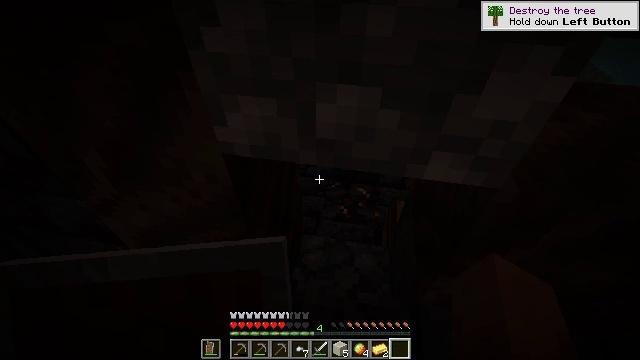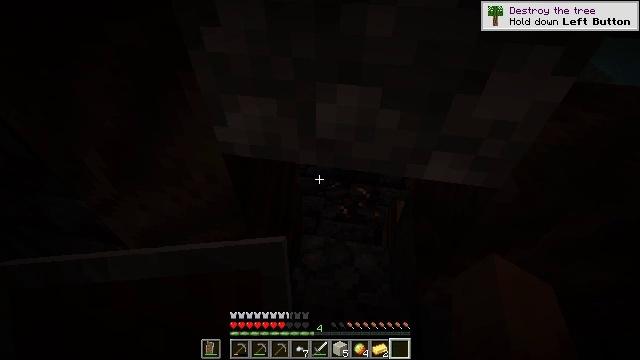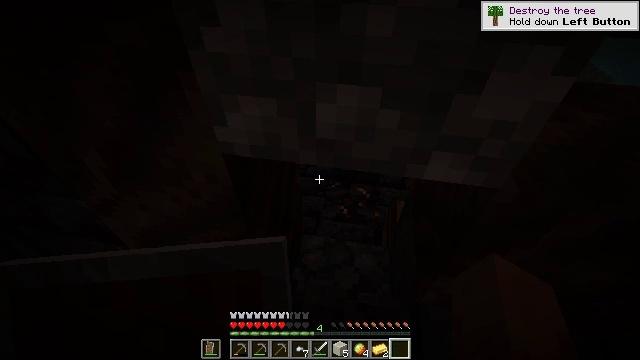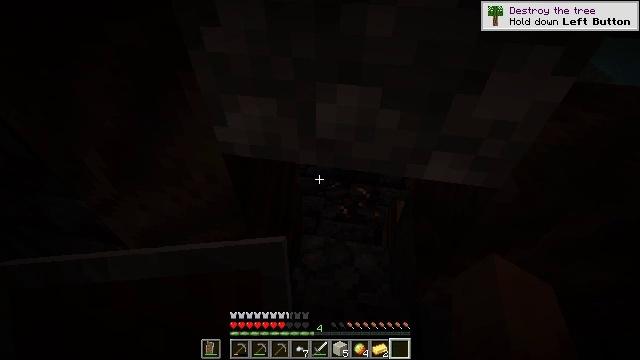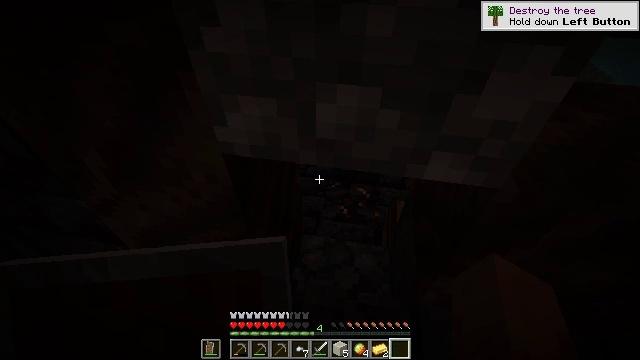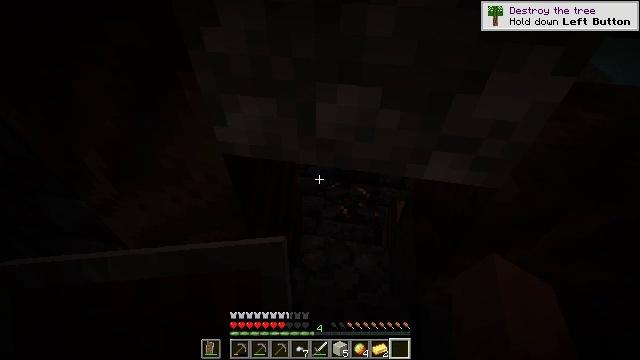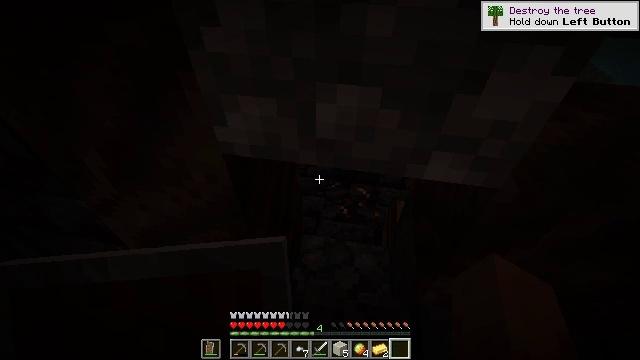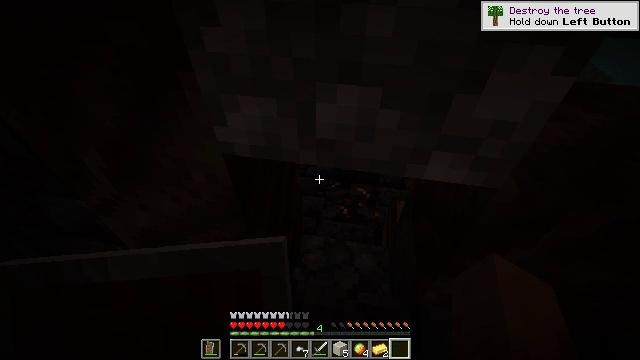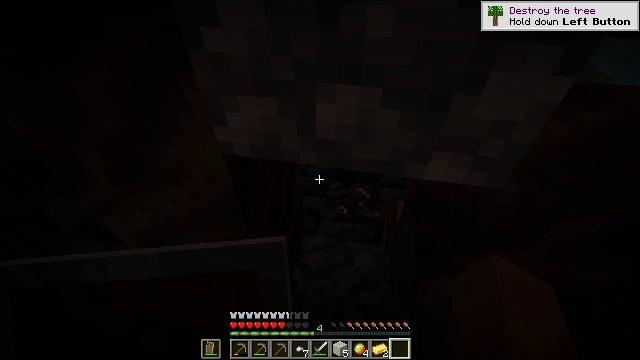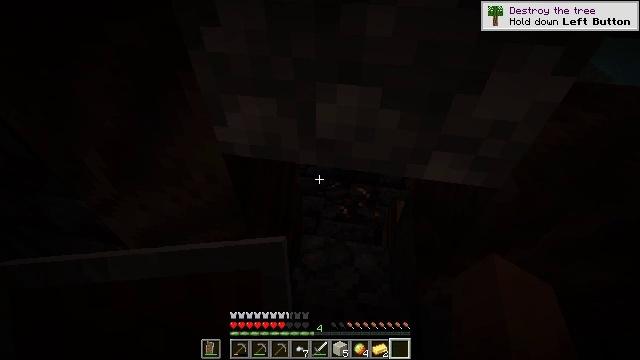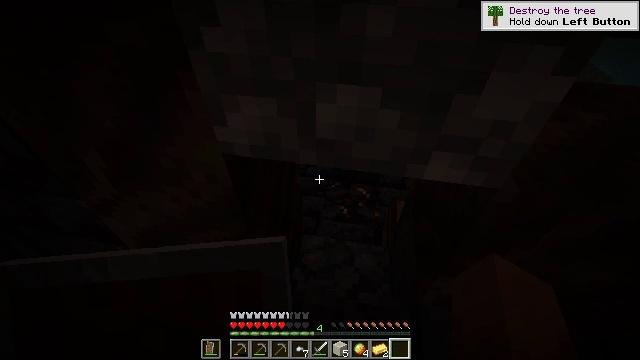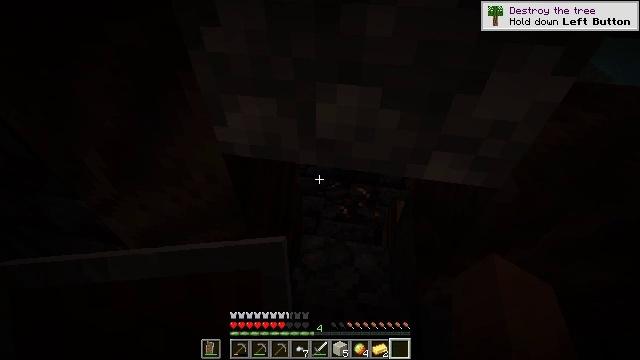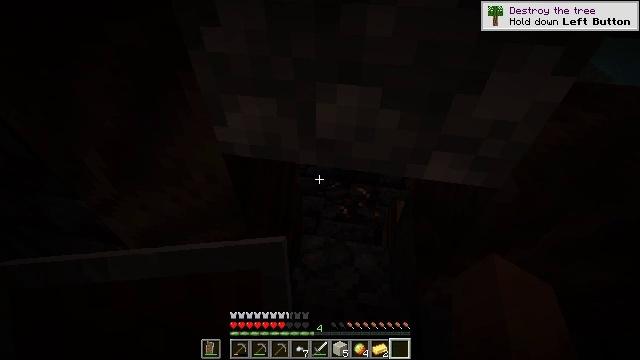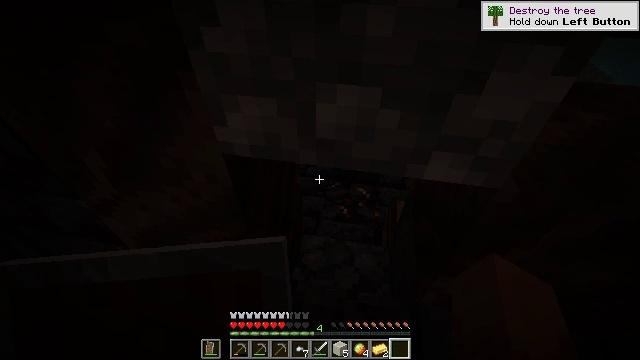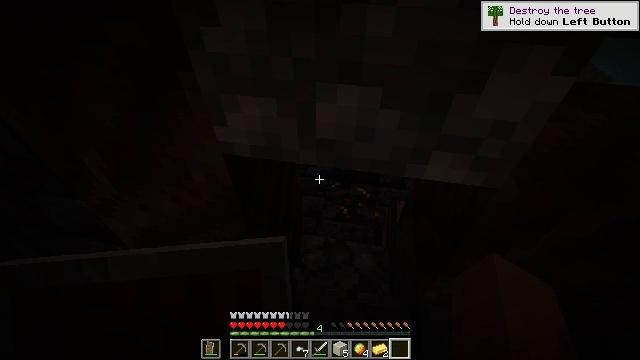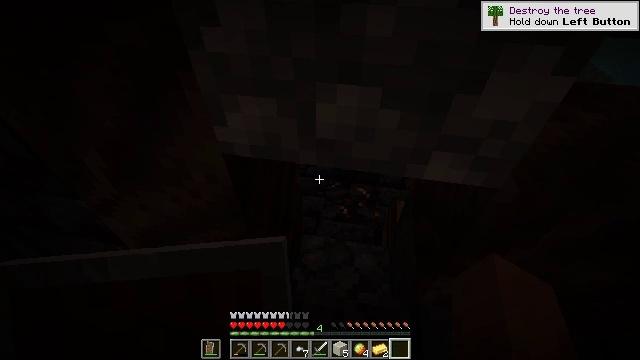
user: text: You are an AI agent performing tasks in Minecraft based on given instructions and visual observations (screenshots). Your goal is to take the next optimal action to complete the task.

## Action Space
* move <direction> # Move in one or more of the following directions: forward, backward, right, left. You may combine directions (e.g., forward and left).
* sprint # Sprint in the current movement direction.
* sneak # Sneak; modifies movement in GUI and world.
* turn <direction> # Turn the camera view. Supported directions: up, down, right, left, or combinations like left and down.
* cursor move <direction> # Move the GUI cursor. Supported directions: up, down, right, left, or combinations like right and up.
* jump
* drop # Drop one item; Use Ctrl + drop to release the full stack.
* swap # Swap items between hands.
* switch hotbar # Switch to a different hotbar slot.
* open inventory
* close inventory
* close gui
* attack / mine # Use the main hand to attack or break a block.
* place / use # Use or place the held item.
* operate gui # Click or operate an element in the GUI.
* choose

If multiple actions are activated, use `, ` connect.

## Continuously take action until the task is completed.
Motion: motion action
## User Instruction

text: Break the polished blackstone bricks for materials.
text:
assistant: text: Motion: no_op
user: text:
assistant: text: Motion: no_op
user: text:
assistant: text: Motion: no_op
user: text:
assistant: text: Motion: no_op
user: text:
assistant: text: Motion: no_op
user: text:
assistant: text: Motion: no_op
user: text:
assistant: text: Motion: no_op
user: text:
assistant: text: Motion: no_op
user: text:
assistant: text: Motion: no_op
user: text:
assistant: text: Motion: no_op
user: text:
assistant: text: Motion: no_op
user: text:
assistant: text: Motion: no_op
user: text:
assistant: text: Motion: no_op
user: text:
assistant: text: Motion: no_op
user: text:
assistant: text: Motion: no_op
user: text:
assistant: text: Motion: no_op
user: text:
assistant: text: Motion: no_op
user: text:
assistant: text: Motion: no_op
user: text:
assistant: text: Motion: no_op
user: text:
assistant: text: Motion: no_op
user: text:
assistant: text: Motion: no_op
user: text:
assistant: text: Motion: no_op
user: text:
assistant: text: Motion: no_op
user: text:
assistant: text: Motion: no_op
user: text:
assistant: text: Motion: no_op
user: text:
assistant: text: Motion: no_op
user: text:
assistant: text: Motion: no_op
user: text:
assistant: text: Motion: no_op
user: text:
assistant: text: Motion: no_op
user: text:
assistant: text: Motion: no_op